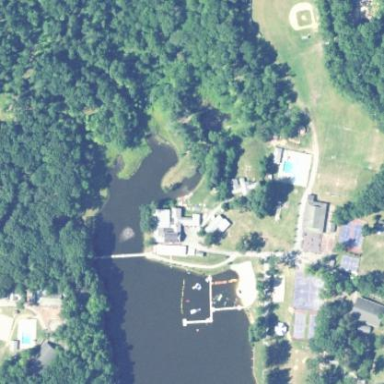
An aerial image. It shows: Summer camp located in leisure land.